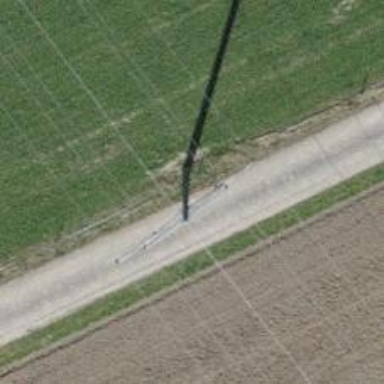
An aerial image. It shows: Power line is depicted.